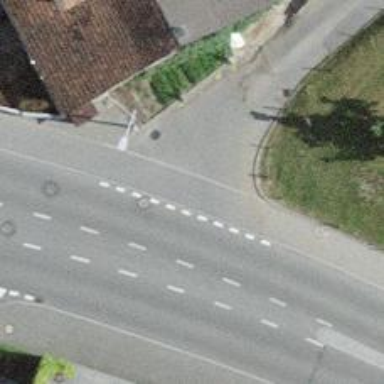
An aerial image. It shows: Unmarked road crossing.